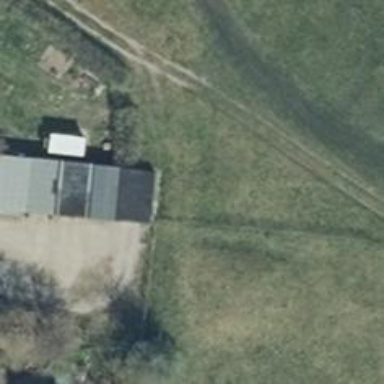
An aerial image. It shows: Gravel driveway designated as service road.